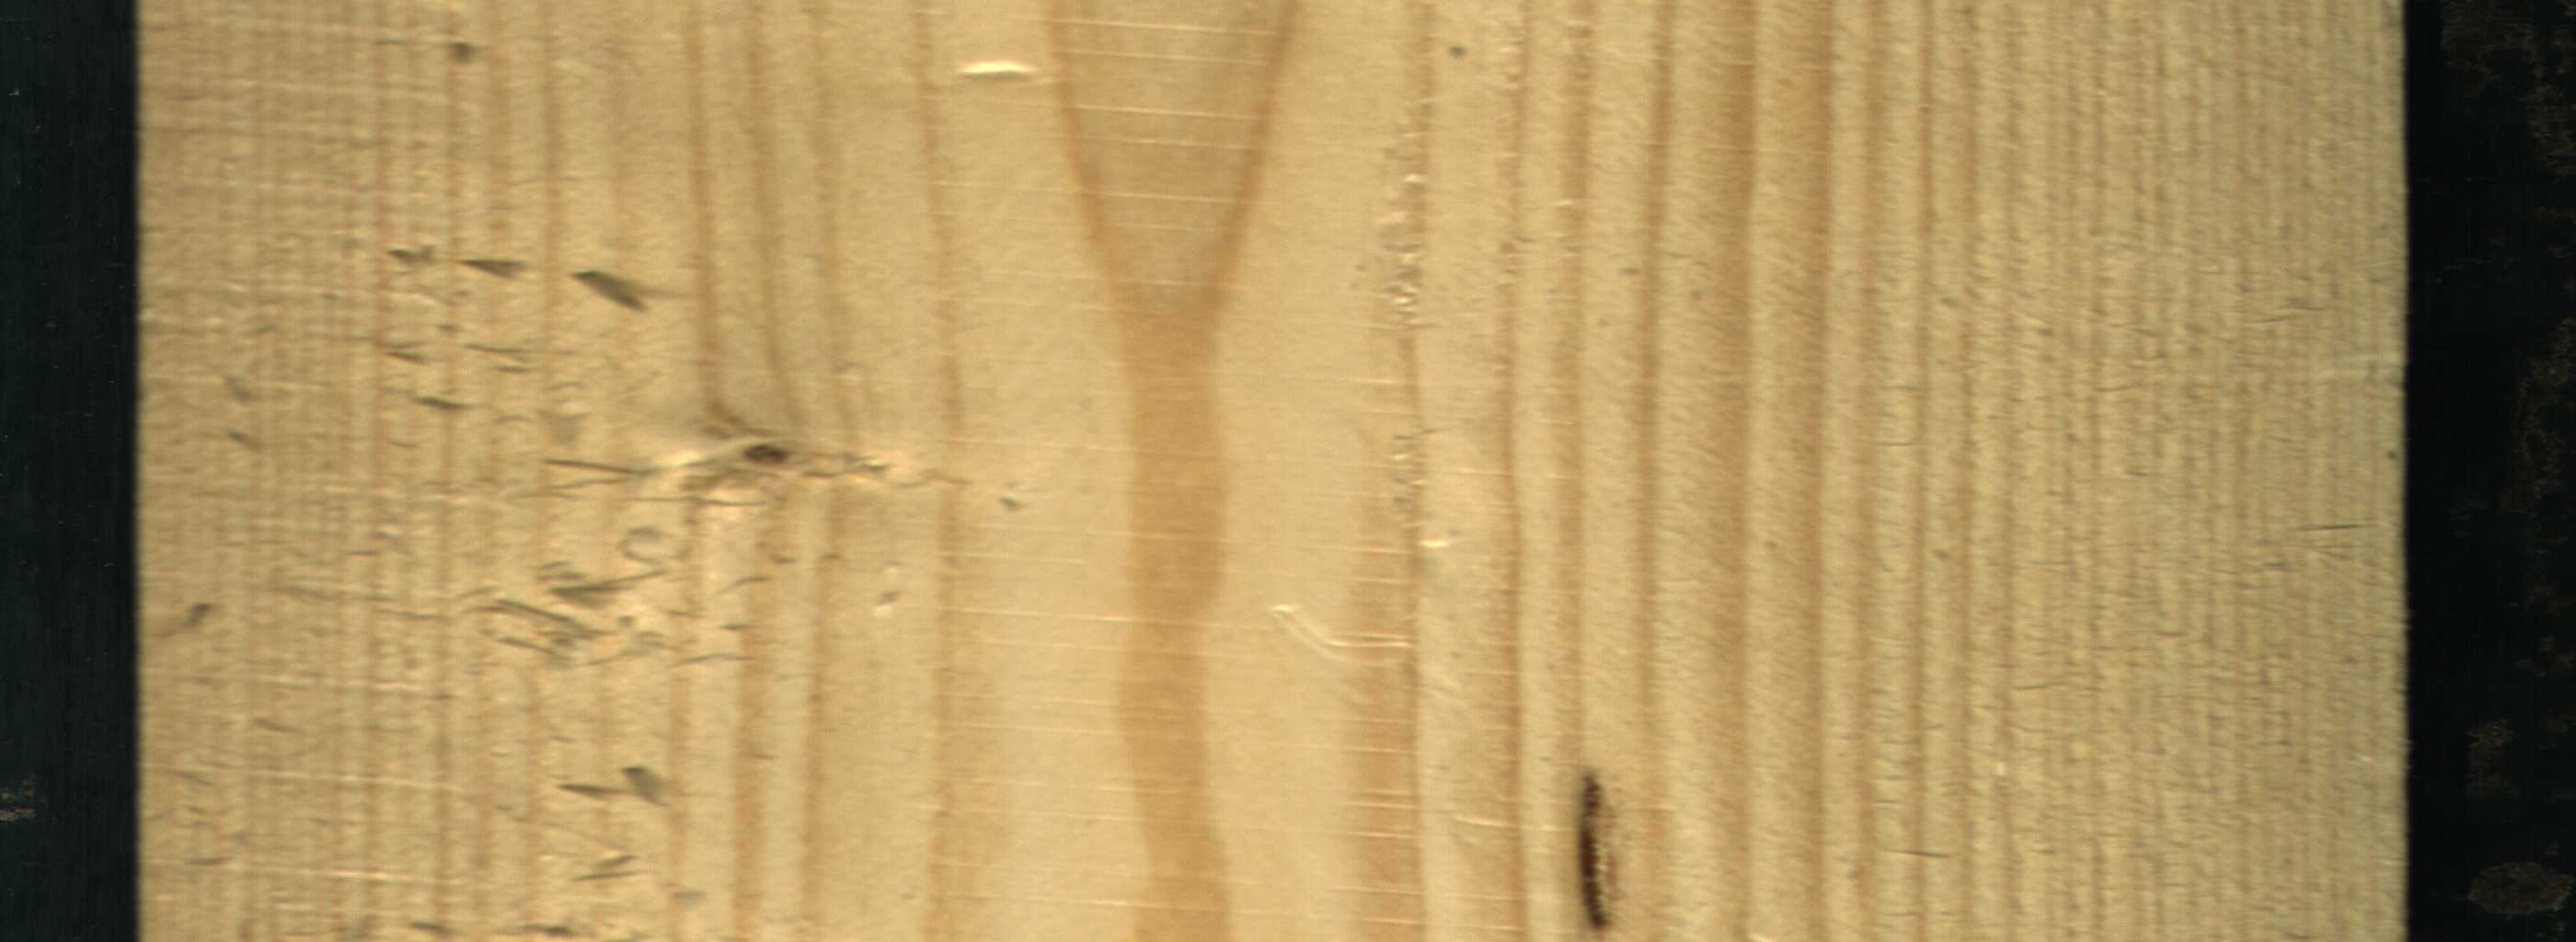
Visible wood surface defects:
resin